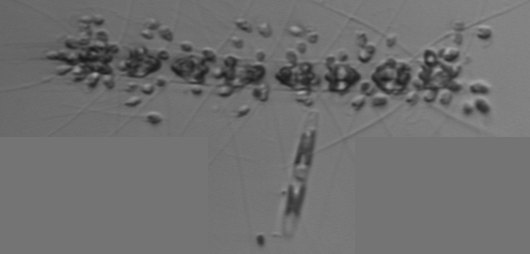
Label: Chaetoceros_didymus_TAG_external_flagellate